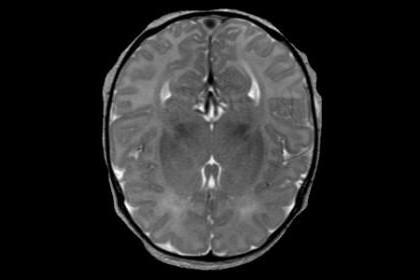
Label: notumor